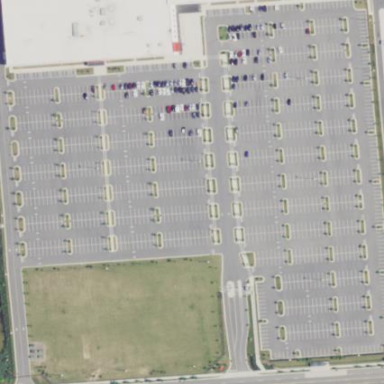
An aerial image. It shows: Parking area with surface.